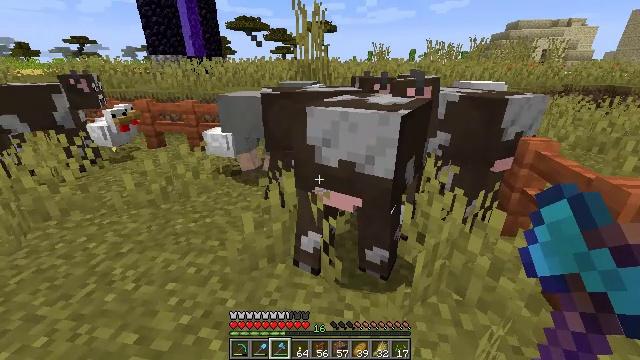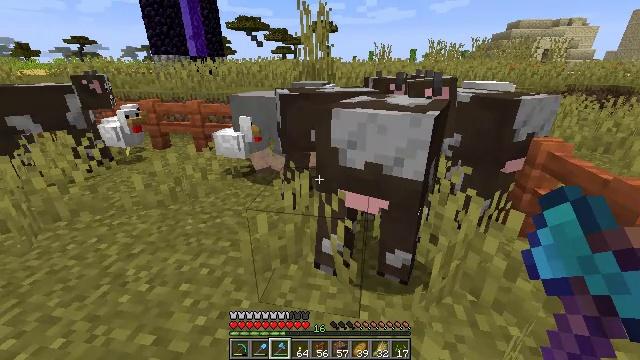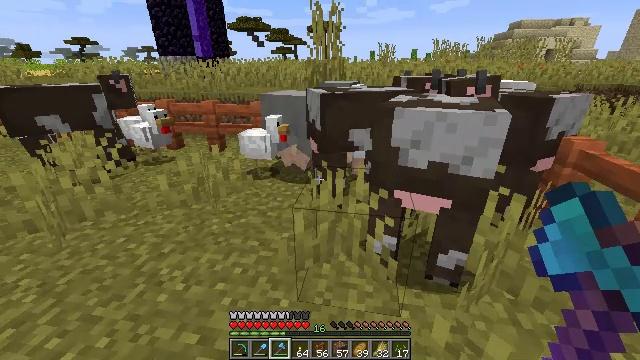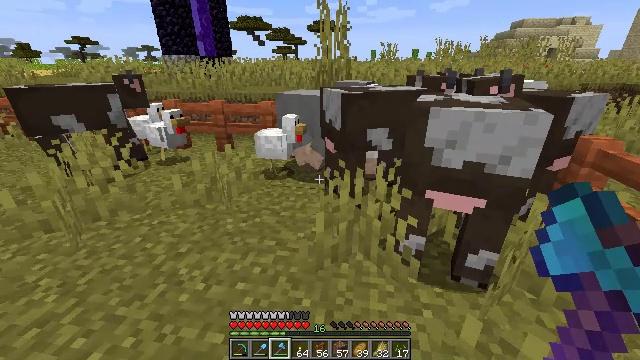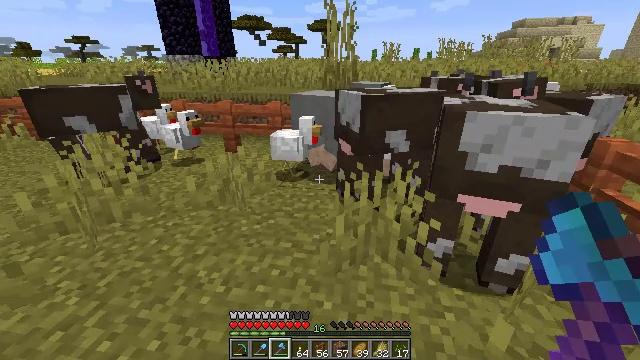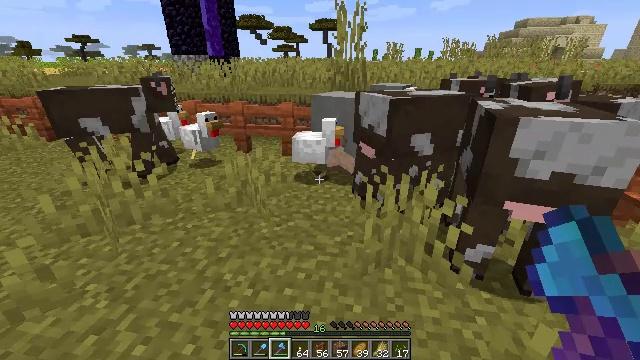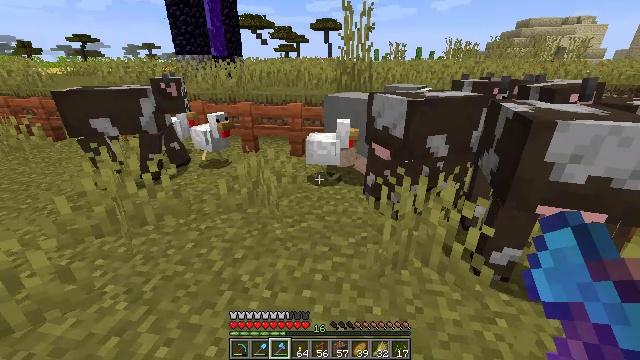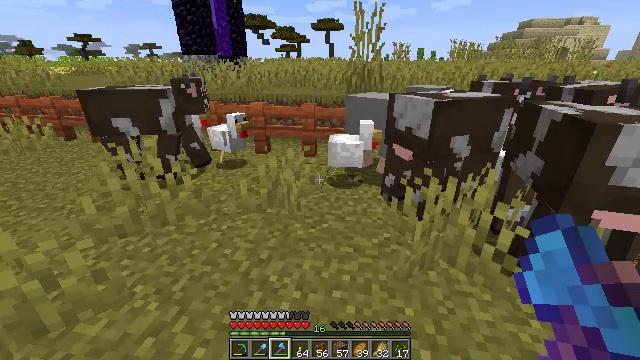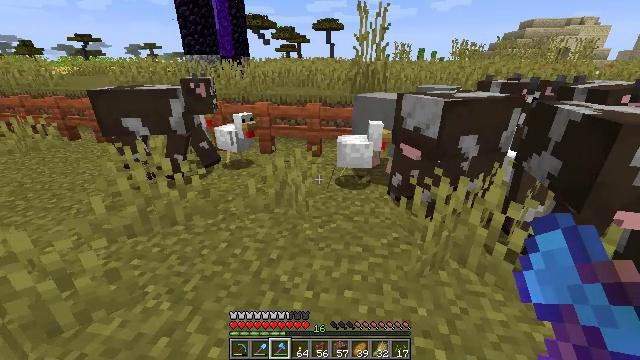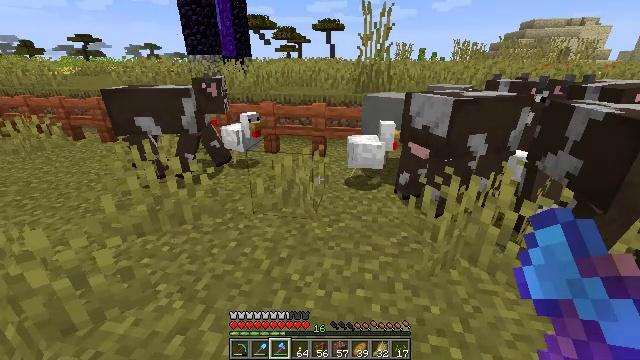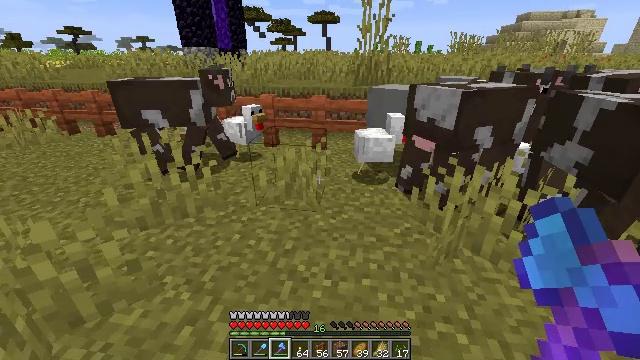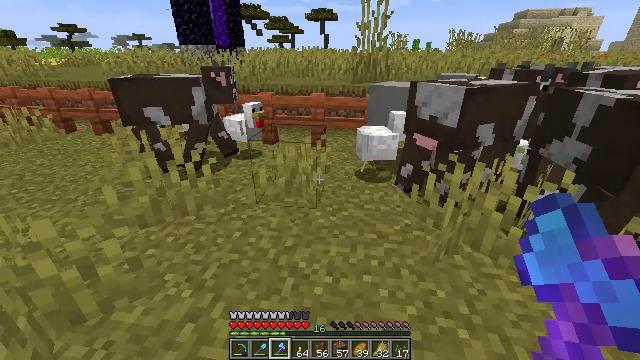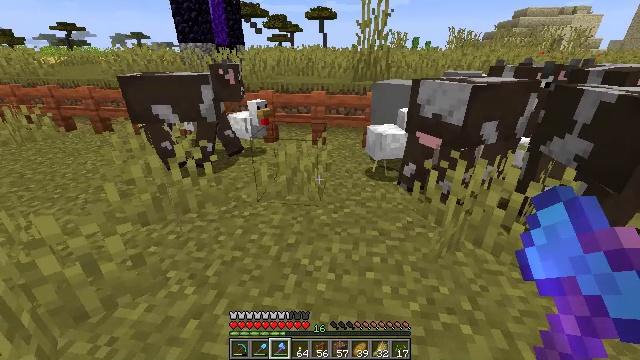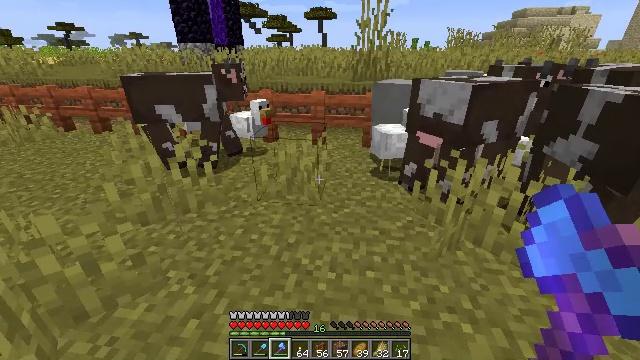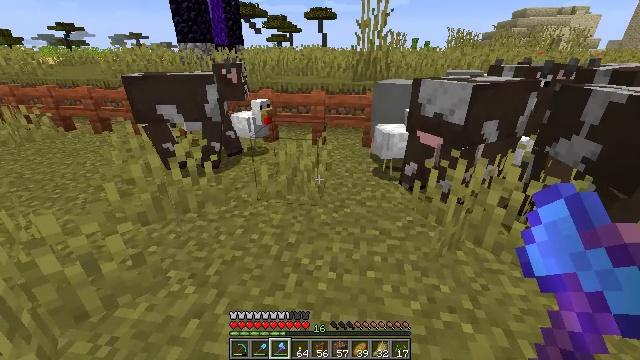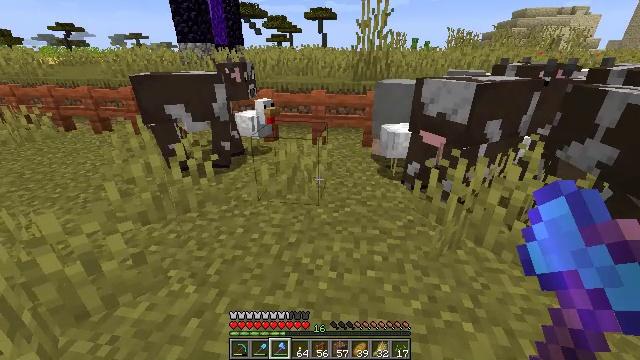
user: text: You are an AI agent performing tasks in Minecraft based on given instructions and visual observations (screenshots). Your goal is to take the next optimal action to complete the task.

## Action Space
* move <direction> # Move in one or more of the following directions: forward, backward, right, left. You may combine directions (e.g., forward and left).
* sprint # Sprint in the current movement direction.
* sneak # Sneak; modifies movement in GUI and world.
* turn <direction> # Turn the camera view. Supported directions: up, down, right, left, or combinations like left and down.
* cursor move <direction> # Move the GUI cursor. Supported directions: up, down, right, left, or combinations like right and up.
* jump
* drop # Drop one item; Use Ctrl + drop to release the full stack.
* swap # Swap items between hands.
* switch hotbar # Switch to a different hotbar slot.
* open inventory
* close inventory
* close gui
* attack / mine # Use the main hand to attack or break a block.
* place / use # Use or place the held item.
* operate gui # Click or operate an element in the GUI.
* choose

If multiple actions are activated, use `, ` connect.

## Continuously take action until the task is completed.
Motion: motion action
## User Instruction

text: Pick up the acacia fence after mining.
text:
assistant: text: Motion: move left
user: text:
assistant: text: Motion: move left
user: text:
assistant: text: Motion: move left
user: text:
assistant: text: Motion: move left
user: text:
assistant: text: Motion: move left
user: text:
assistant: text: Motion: move left
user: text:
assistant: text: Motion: move left
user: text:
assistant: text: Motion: no_op
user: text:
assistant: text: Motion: no_op
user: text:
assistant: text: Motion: turn down
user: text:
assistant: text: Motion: no_op
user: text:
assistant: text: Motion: no_op
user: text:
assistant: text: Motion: no_op
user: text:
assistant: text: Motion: no_op
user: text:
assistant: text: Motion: no_op
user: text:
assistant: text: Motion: no_op
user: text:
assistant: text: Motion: no_op
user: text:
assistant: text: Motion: no_op
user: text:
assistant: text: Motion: no_op
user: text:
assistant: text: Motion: turn right
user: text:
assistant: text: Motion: turn right
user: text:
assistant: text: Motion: turn right and up
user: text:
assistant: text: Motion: turn right
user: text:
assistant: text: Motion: turn right
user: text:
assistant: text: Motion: turn right
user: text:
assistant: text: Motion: turn right
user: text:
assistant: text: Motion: move right, turn right
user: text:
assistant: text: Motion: move right
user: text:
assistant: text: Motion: move right
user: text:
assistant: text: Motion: move right